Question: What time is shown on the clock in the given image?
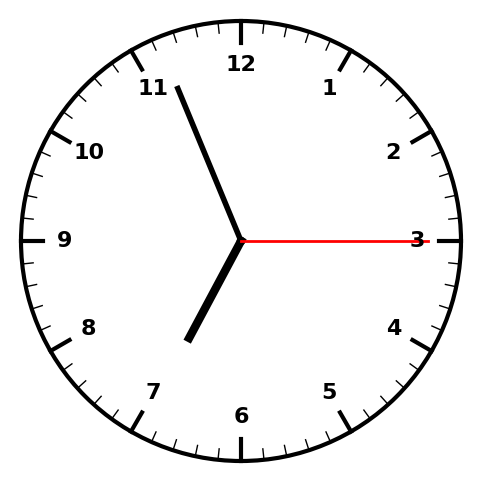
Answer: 06:56:15